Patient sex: F
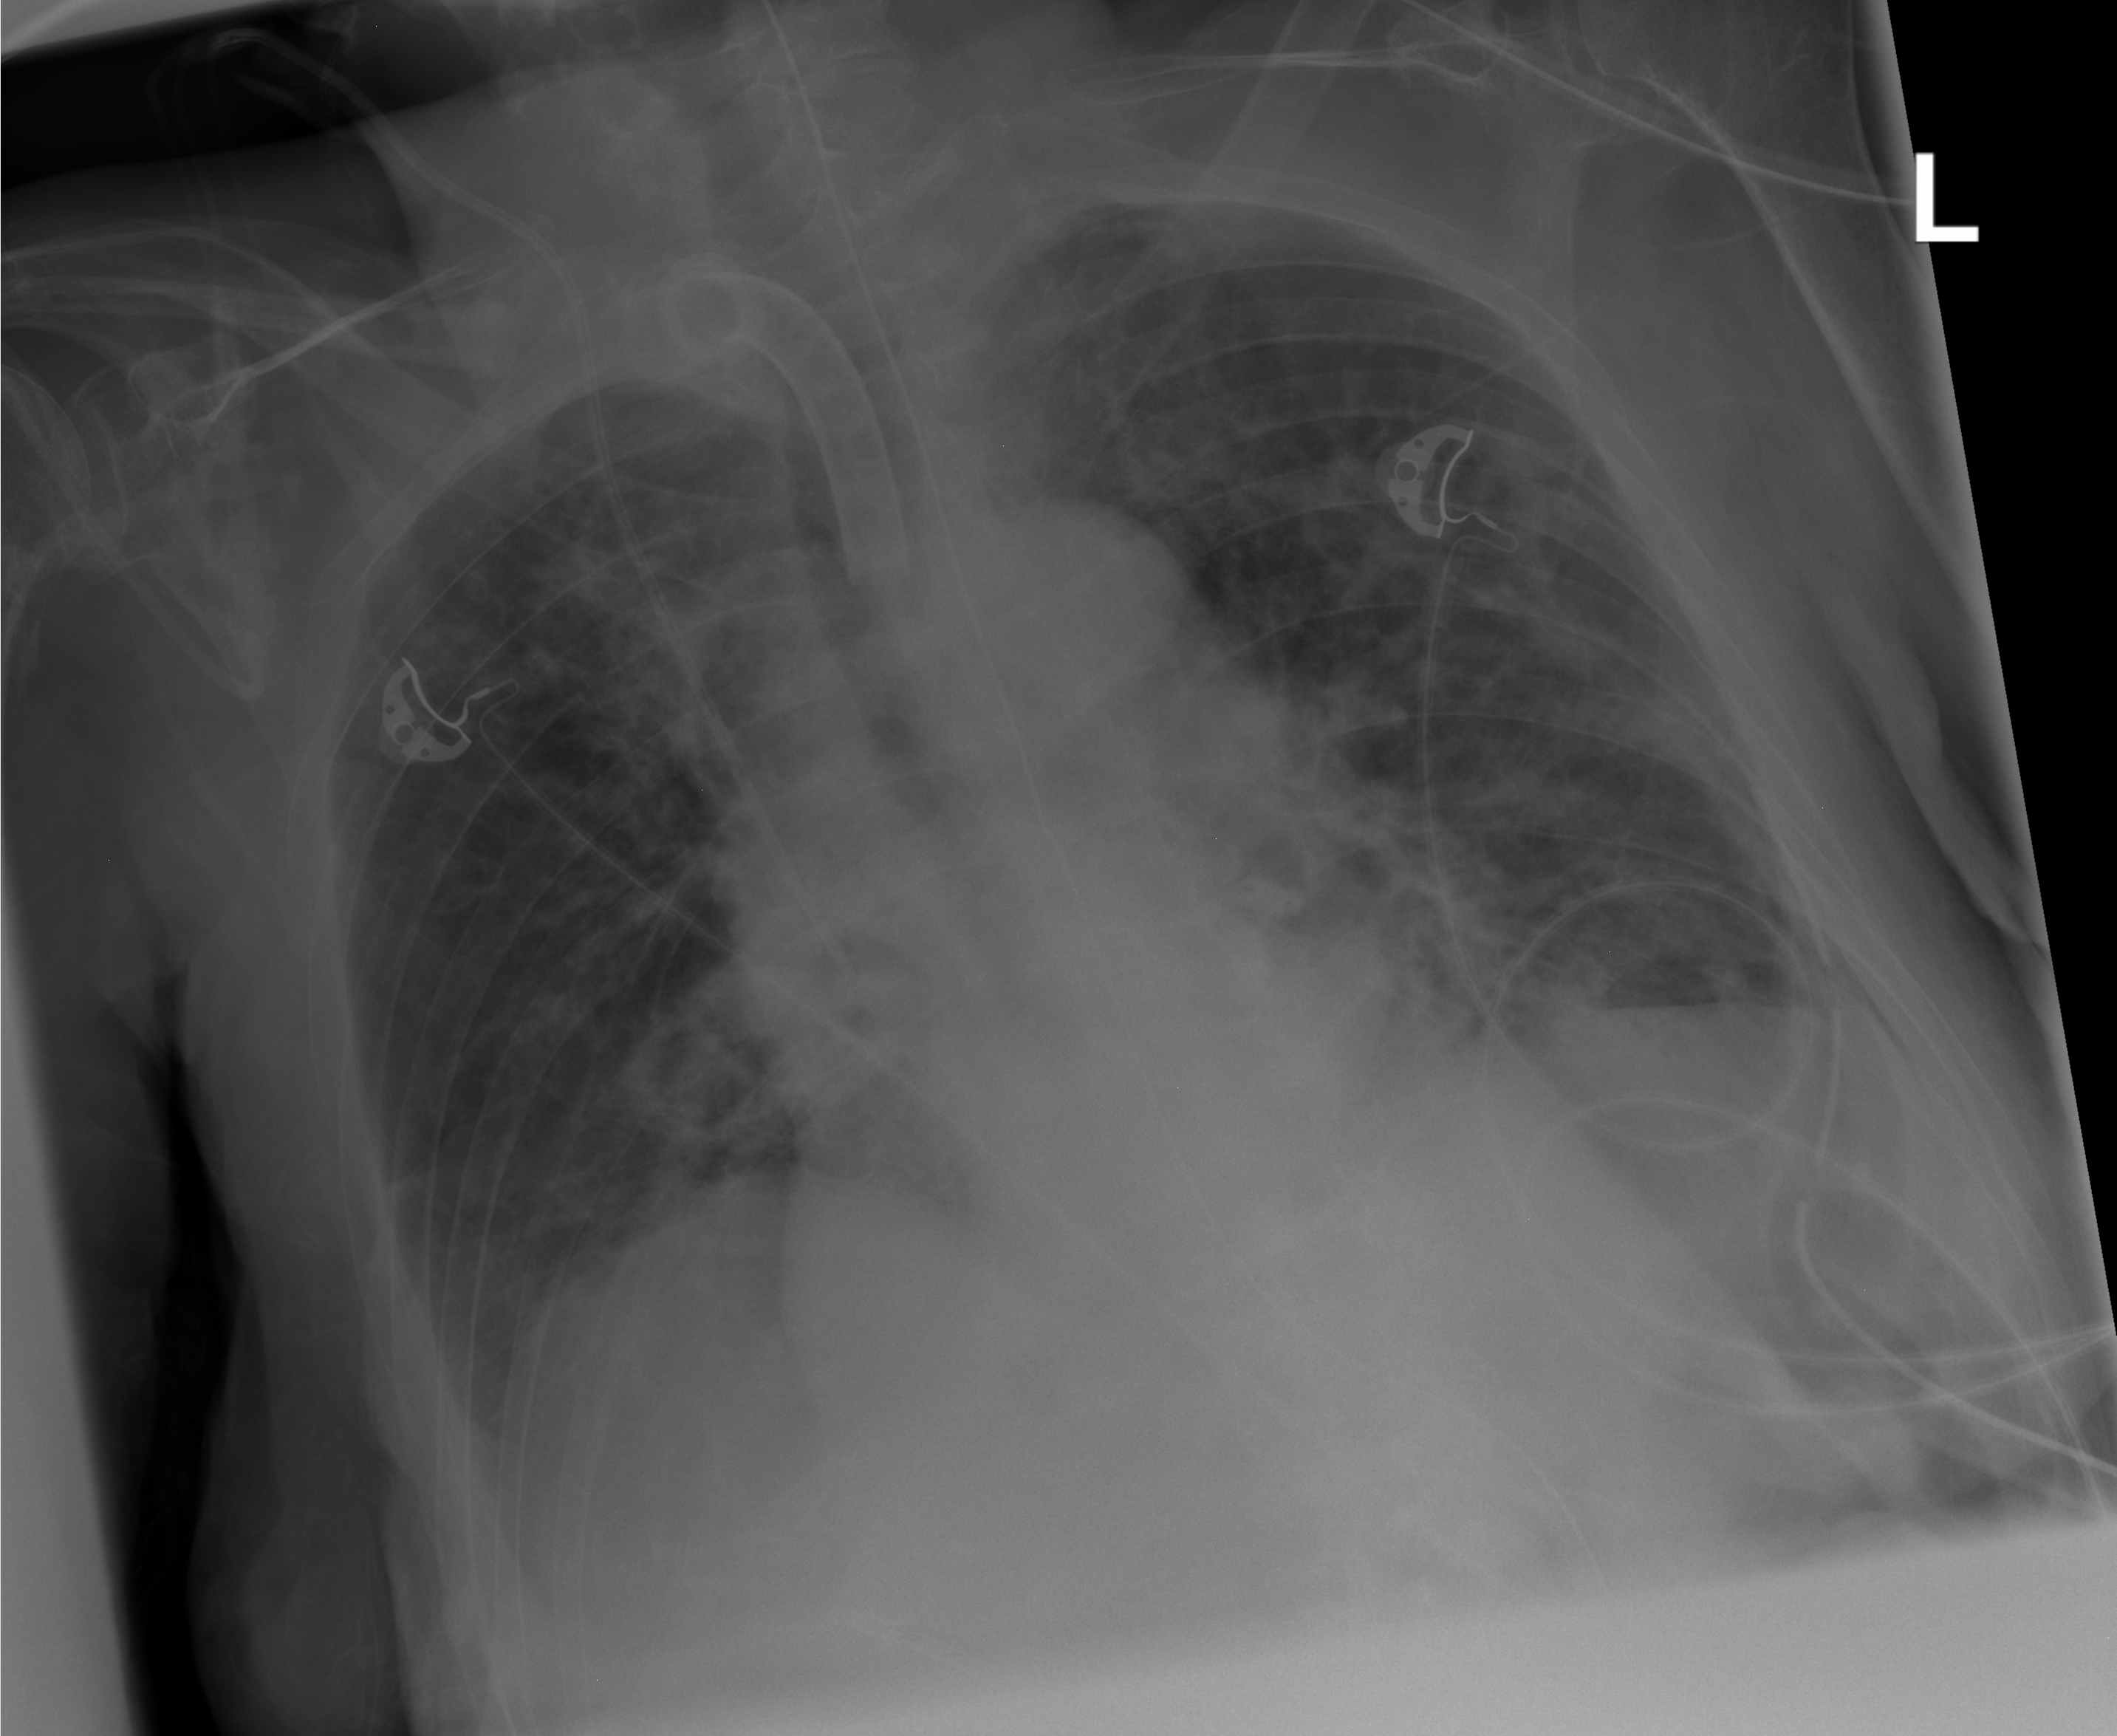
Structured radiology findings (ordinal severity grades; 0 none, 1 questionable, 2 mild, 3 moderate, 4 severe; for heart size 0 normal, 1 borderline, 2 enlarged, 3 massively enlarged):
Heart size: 1
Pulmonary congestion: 2
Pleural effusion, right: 0
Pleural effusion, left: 2
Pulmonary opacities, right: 2
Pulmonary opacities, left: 2
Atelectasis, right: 2
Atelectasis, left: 2